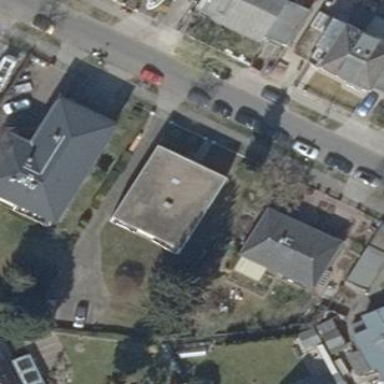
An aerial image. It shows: Simple house.